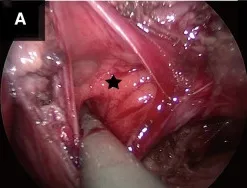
(A) Shows the child during laparoscopic surgery. The star shows that there are multiple openings of interconnecting sacs in laparoscopic repetitive malformation.
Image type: medical_photograph (other_medical_photograph)